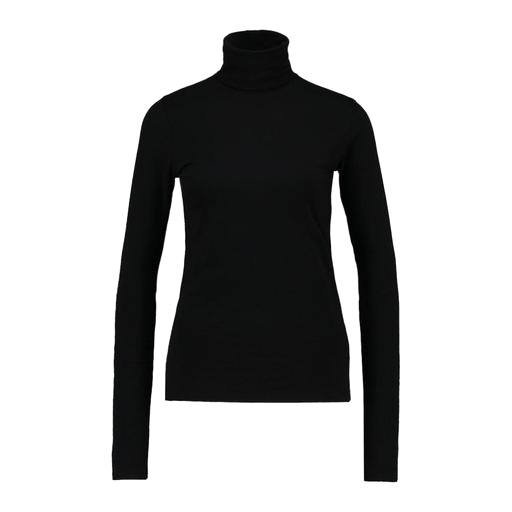
black polo-neck top, black plain roll neck, black turtleneck, white background